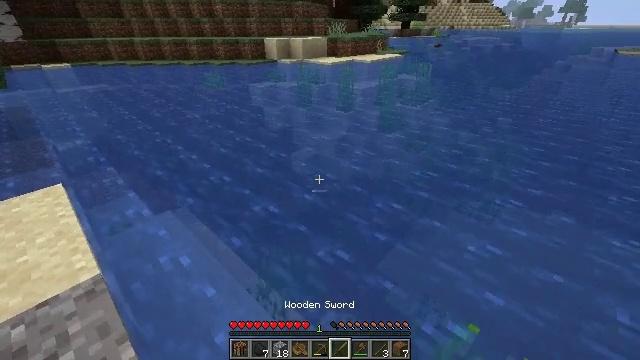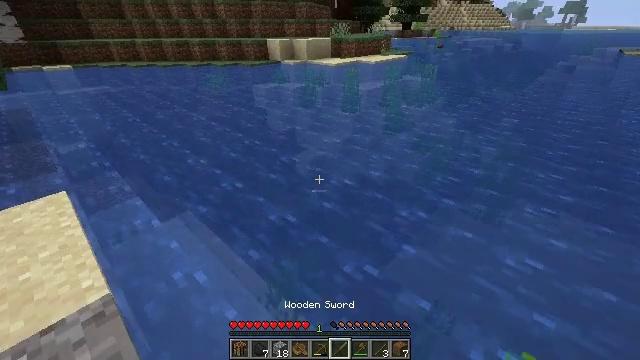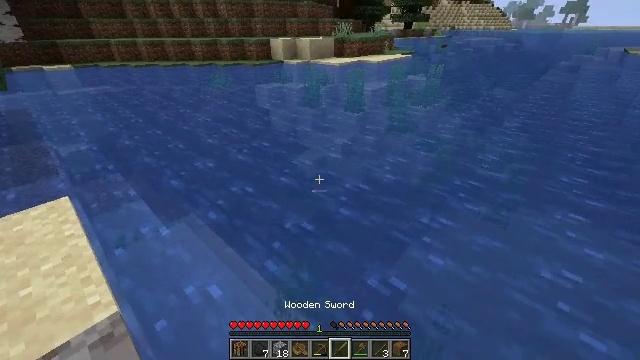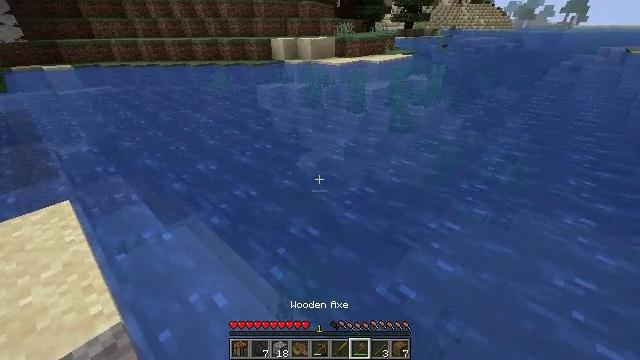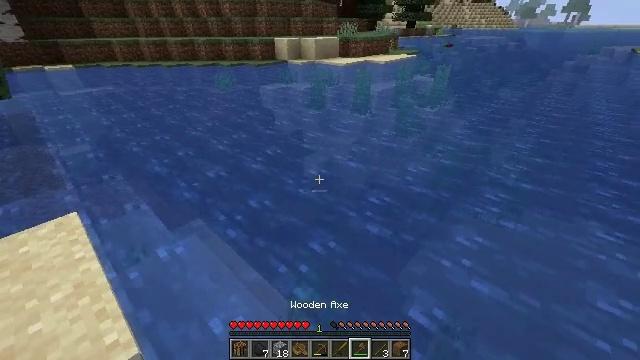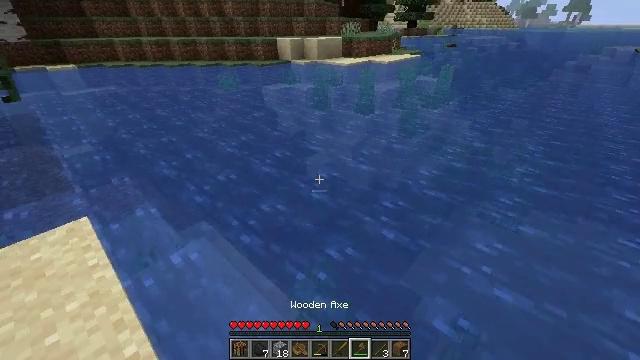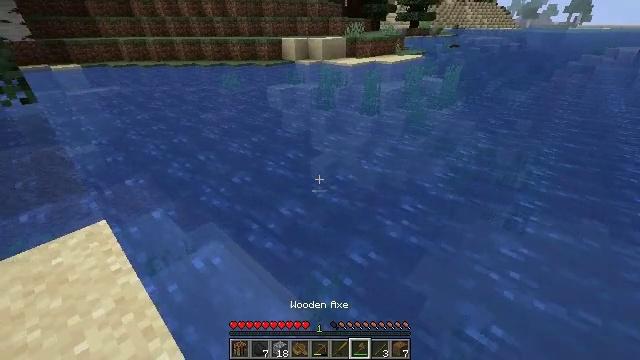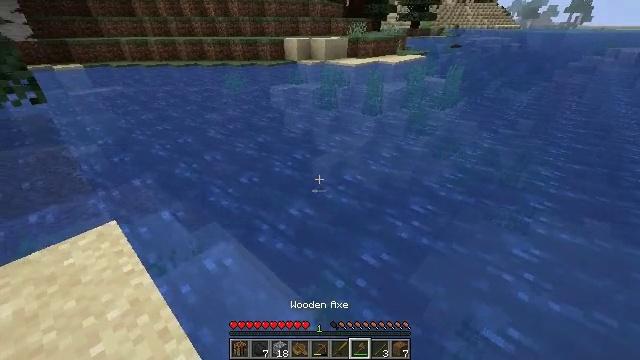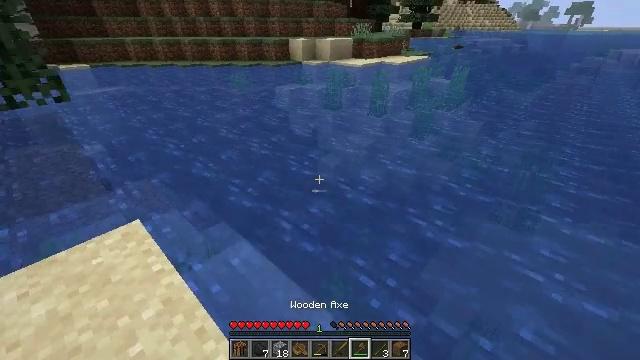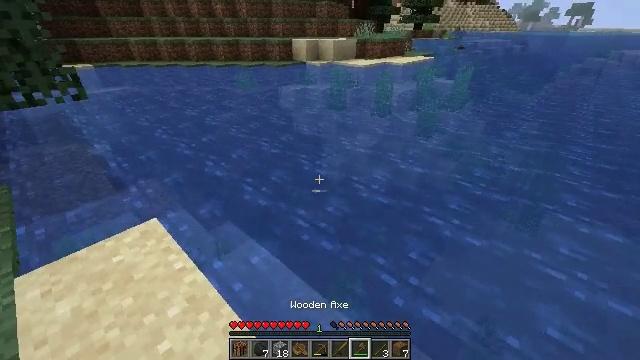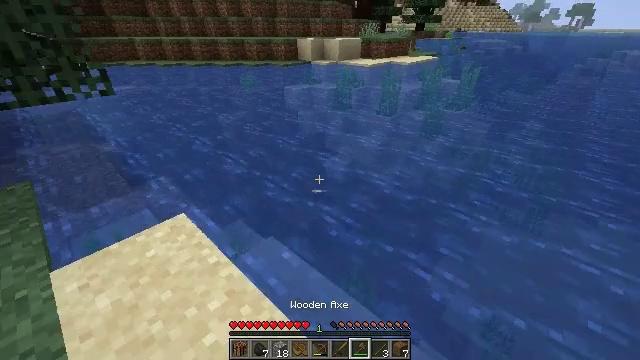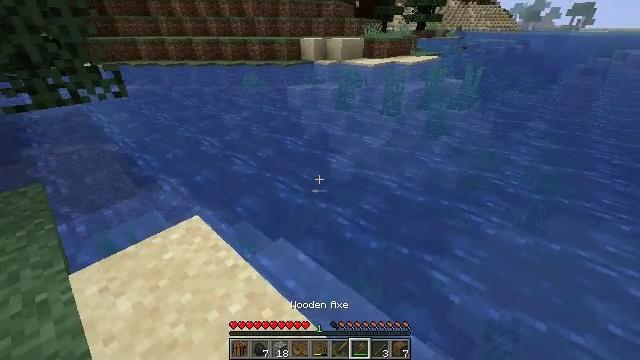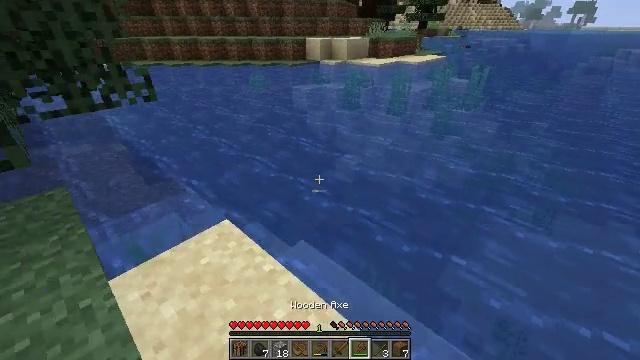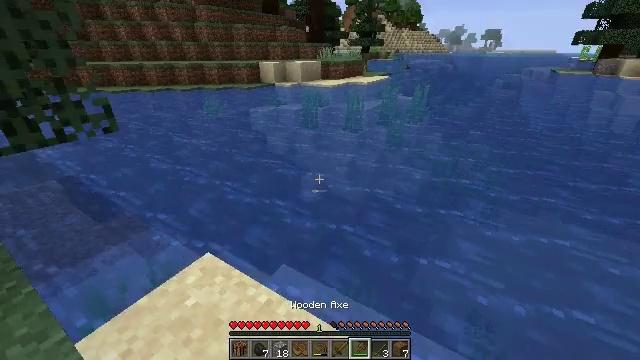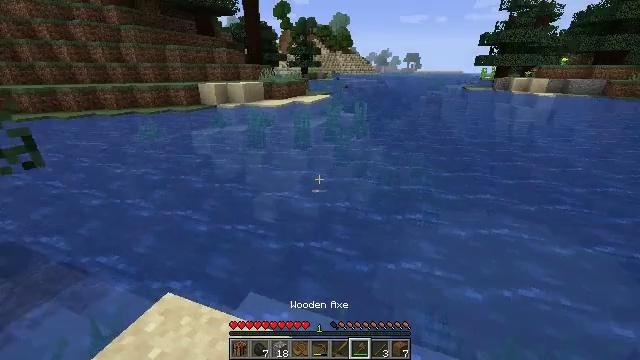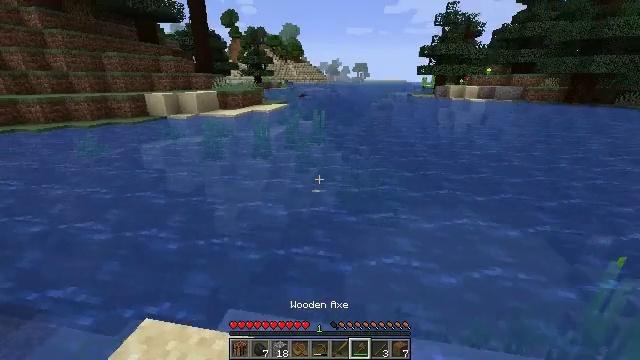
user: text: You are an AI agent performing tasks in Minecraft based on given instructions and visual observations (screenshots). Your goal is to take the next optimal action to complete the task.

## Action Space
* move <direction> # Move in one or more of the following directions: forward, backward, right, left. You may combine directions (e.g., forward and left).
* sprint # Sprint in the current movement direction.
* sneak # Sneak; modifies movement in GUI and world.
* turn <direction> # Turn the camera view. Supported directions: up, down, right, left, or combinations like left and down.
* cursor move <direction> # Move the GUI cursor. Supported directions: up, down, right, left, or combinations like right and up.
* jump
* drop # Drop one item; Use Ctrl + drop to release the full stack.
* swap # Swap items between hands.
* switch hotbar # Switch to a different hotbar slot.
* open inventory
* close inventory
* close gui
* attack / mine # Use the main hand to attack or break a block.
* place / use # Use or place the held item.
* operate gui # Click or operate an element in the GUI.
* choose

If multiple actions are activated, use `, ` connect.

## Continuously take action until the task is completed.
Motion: motion action
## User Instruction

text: Fish and kill the salmon.
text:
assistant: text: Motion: move forward and move left
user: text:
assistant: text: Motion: move forward and move left
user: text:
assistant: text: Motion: move forward and move left
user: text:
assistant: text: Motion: move left
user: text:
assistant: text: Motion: move left
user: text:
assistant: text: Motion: move left
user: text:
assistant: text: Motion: move left
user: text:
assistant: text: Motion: move left
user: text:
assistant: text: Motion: move left
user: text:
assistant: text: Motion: move left
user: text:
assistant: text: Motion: move left
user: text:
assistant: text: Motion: move left
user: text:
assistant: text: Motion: move left, turn right and up
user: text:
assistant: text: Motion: move left, turn right and up
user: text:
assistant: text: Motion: turn right and up
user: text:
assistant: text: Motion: turn right
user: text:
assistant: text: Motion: turn right
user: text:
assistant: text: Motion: no_op
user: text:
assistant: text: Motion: move forward
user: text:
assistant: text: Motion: move forward, sprint
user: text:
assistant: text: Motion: move forward, sprint
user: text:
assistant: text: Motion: move forward, sprint
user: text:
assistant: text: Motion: move forward, sprint
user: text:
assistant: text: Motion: move forward, sprint, jump
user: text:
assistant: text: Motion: move forward, sprint, jump
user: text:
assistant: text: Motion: move forward, sprint, jump
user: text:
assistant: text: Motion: move forward, sprint, jump
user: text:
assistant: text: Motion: move forward, sprint
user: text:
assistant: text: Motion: move forward, sprint
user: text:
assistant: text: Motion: move forward, sprint